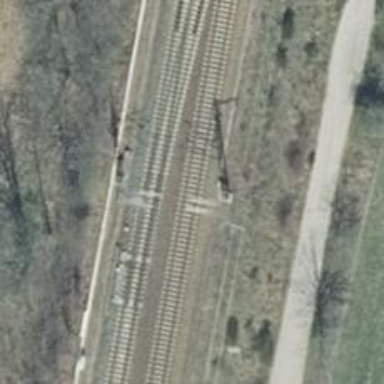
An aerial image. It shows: Milestone along the railway track with catenary mast.